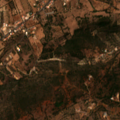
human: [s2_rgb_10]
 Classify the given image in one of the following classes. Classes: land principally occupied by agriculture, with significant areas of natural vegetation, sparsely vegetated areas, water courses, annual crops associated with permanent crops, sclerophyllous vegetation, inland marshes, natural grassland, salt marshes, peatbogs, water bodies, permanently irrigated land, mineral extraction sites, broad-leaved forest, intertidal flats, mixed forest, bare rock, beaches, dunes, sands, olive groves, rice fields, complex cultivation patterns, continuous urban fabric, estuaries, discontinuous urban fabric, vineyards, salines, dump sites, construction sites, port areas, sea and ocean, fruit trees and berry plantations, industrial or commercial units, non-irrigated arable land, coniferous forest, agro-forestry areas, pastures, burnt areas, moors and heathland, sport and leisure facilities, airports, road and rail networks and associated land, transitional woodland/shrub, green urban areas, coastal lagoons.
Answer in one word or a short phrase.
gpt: annual crops associated with permanent crops, sclerophyllous vegetation